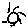
Label: sun